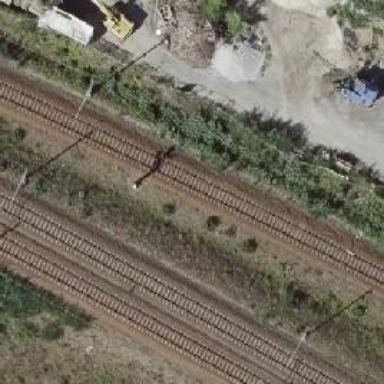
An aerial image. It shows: Railway signal.